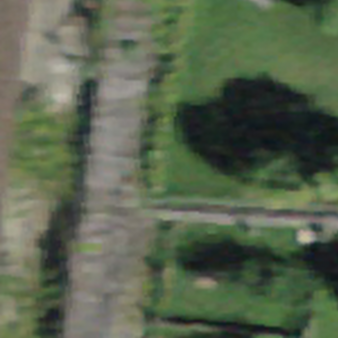
Label: other